Interaction volume radius: 10 \u00c5
Interaction volume height: 35 \u00c5
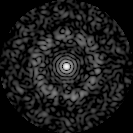
Disorder parameter: 0.8258